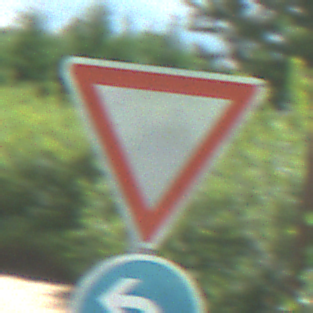
Verkehrszeichen: VorfahrtGewaehren
Zusatzzeichen unten: VorgeschriebeneFahrtrichtungLinks
Umgebung: Outdoor, Nature
Tageszeit: Midday
Wetter: PartlyCloudy
Licht: Natural
Jahreszeit: NotSpecified
Kontrast: HighContrast